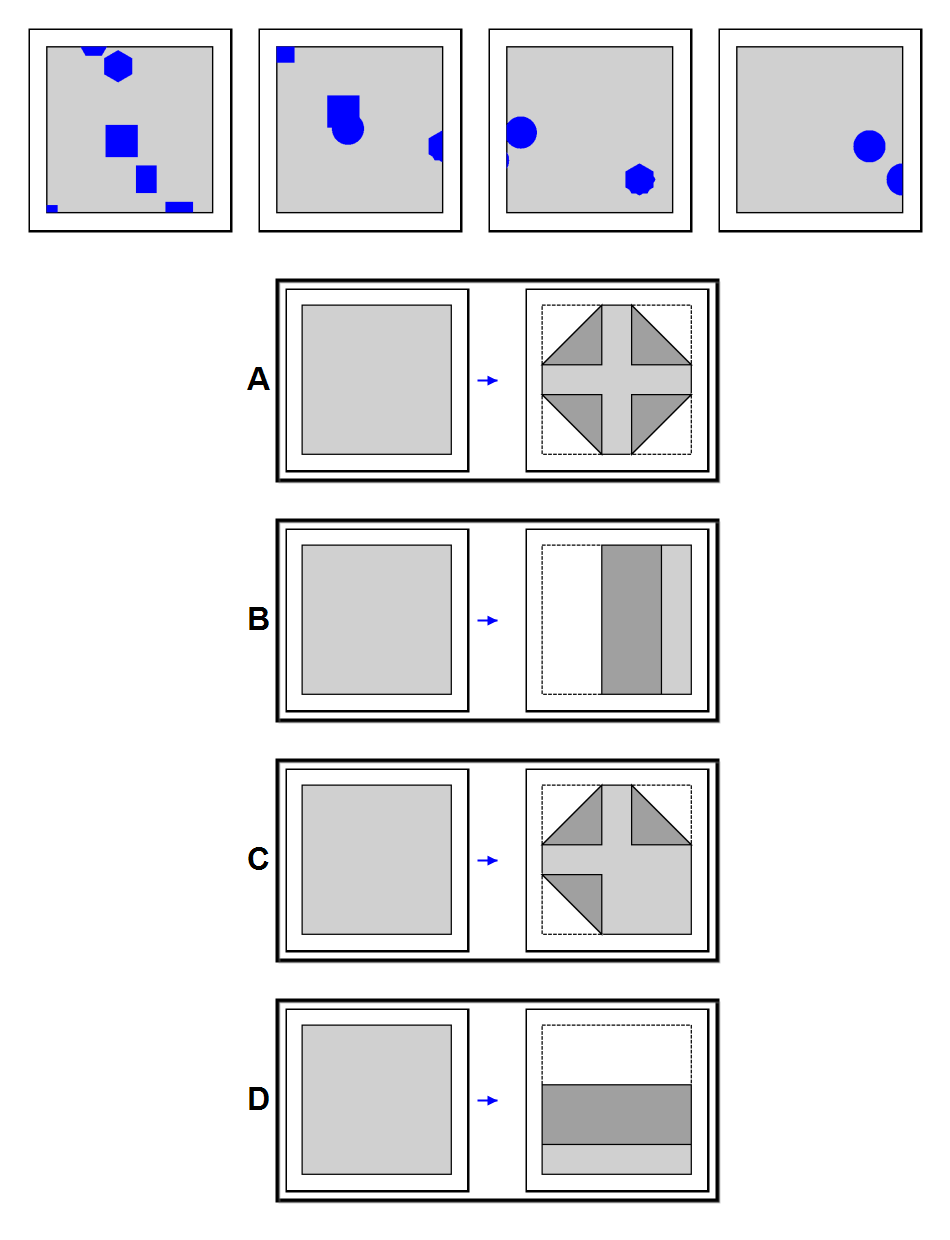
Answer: A